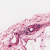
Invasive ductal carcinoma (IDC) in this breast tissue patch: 0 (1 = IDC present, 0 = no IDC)